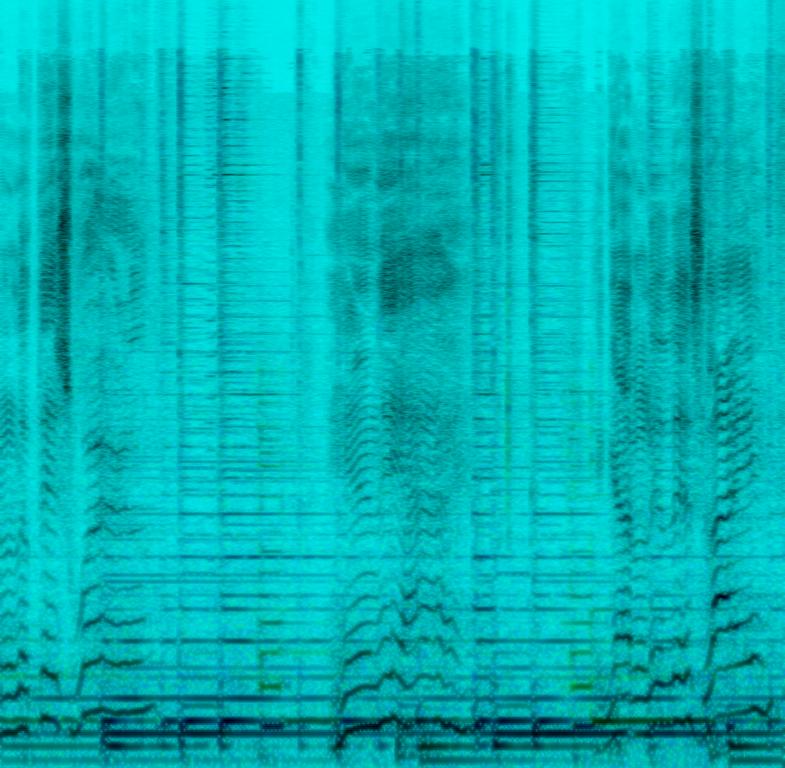
A male vocalist sings this  spirited song. The tempo is medium fast with an acoustic and electric guitar flourish with a bass cello. This bit is the end of the song as the musician plays a closing riff and the sound of clapping and cheering can be heard. This song is an enthusiastic live performance of an energetic Soft Rock.